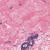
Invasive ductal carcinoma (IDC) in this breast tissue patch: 0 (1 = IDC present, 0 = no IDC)